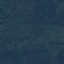
Land use / land cover class: Forest